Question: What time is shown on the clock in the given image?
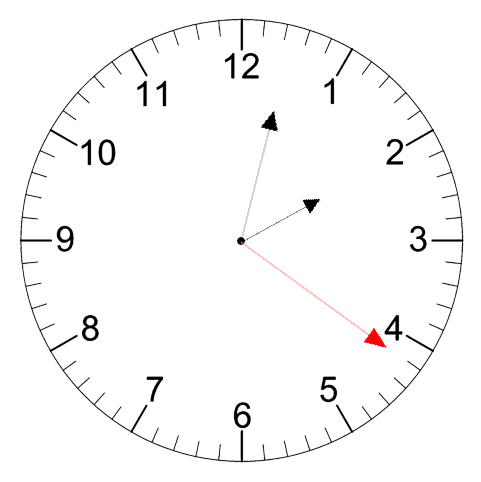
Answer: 02:02:21